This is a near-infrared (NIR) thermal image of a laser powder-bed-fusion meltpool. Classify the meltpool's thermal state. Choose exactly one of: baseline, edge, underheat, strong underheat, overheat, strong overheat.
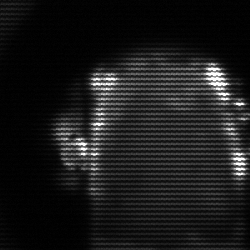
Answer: baseline